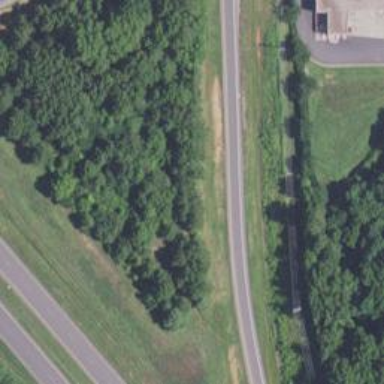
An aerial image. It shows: Trunk link highway.